Question: I'm using the autommaper-ts with ttypscript plugin to auto-generate the mapping. <URL>
For simple objects, this works well, but when I use complex ones, like: 'Record<string, any>' or 'Map<string, AnotherObject>' these does not work well.
1. An example with Map<string, SampleItem>:
'''
export class SampleItem {
type: string;
name: string;
example?: unknown;
constructor(data?: SampleItem) {
Object.assign(this, data);
}
}
class Entity {
@AutoMap(() => SampleItem)
sample: Map<string, SampleItem>;
@AutoMap(() => Object)
details: Record<string, any>;
}
'''
This is a test diff when I compare the both:

The payload for the problem above:
'''
{
sample: {
sampleOne: {
name: 'sample name',
type: SampleTypes.STRING,
example: 'sample example',
} as SampleItem,
},
description: 'description'
}
'''
---
1. Another problem happens when I use a complex object for the details field:
'''
{
description: { des: 'description' } as Record<string, any>,
}
'''
'''
Original error: Error: Mapping is not found for function String() { [native code] } and function String() { [native code] }
at setMember (/home/fabiofilho/Projects/project/node_modules/@automapper/core/index.cjs:379:15)
at map (/home/fabiofilho/Projects/project/node_modules/@automapper/core/index.cjs:439:9)
at mapReturn (/home/fabiofilho/Projects/project/node_modules/@automapper/core/index.cjs:291:10)
at Proxy.<anonymous> (/home/fabiofilho/Projects/project/node_modules/@automapper/core/index.cjs:691:31)
'''
---
Some details - using the ttypescript:
'''
"dependencies": {
"@automapper/classes": "^8.7.5",
"@automapper/core": "^8.7.5",
"@automapper/mikro": "^8.7.5",
"@automapper/nestjs": "^8.7.5",
"@automapper/pojos": "^8.7.5",
"@automapper/sequelize": "^8.7.5",
}
module.exports = {
[...]
globals: {
'ts-jest': {
compiler: 'ttypescript',
},
},
};
'''
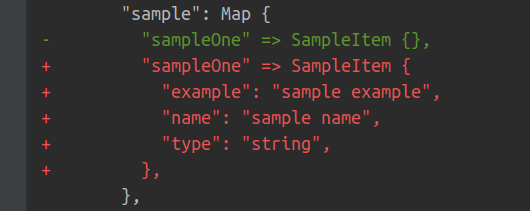
Answer: There is no problem at all, I was using the wrong parameters before to map the object, so the mistake was mine.